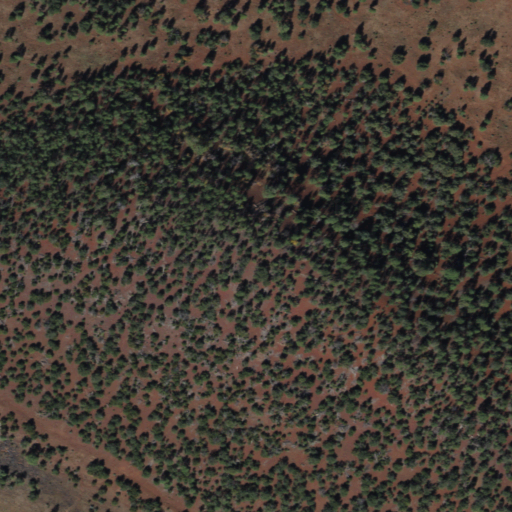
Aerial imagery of mountain in Arizona named Woolhouse Mountain containing evergreen forest and shrub